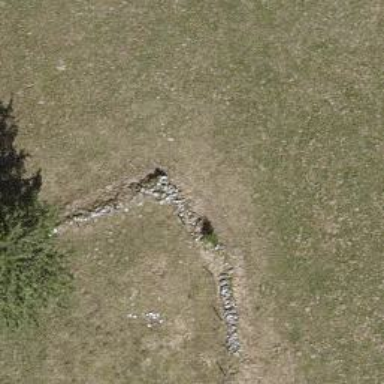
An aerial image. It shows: Wall is shown in the image.